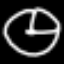
Label: clock